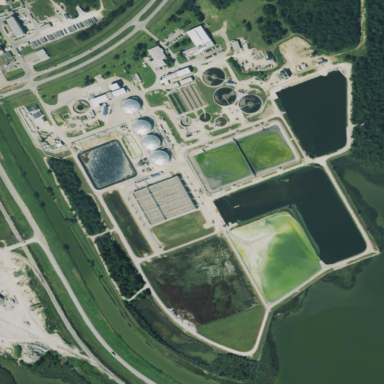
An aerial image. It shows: Wastewater plant.